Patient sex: M
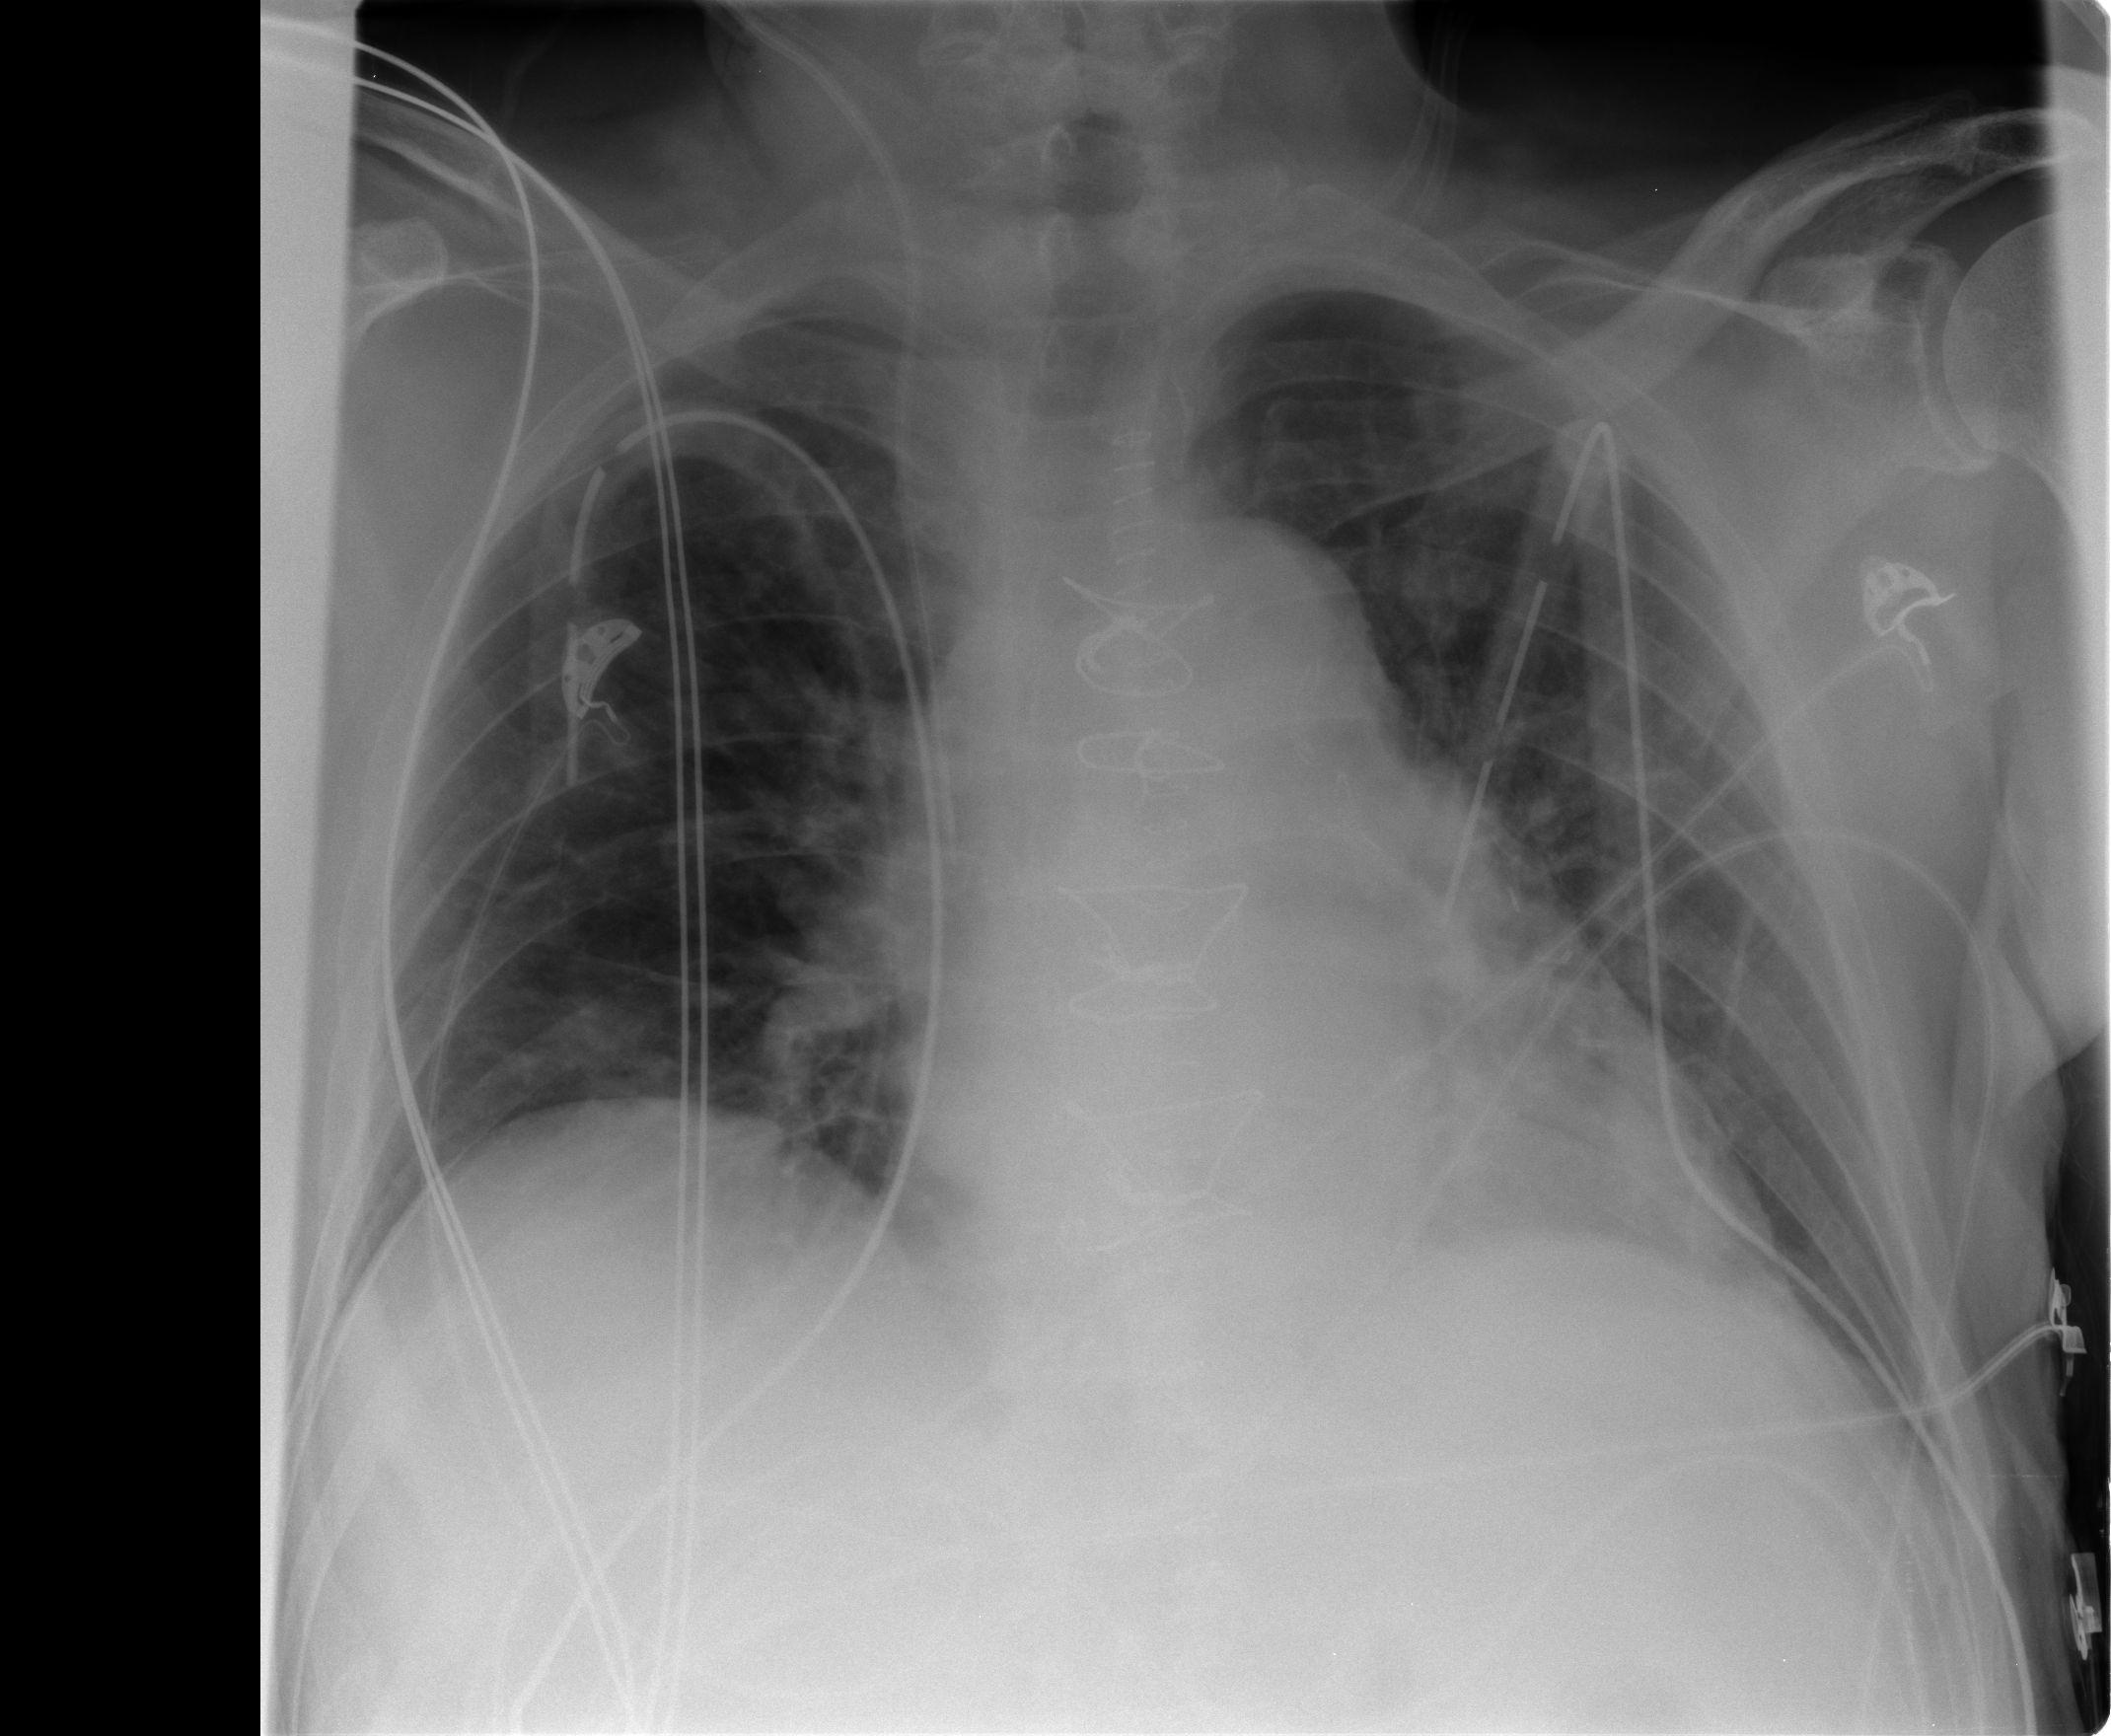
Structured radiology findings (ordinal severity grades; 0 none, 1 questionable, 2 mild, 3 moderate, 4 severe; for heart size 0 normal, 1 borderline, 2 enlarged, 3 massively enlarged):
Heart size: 2
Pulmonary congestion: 2
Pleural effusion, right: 0
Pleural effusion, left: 2
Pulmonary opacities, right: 0
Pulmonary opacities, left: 0
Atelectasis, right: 2
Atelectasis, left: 2